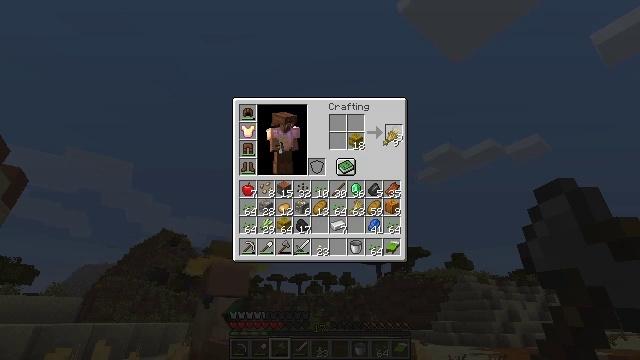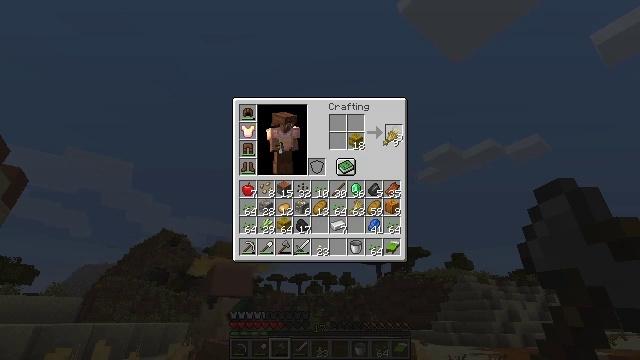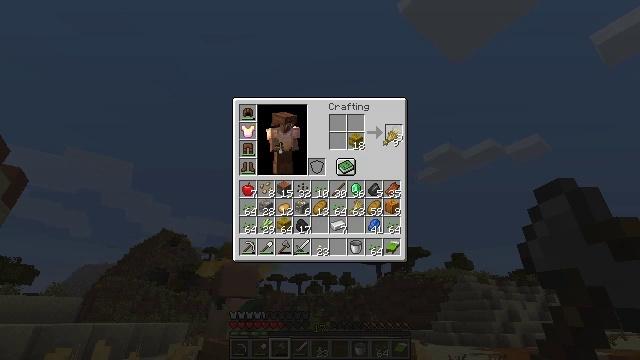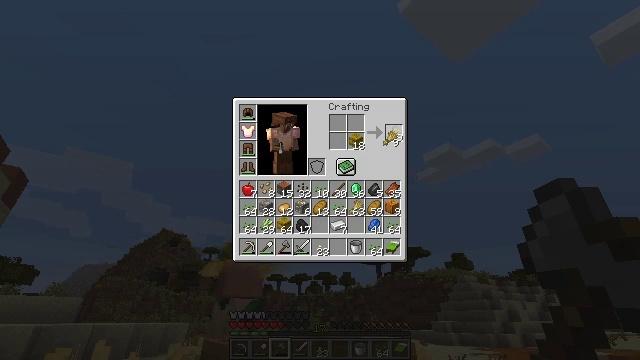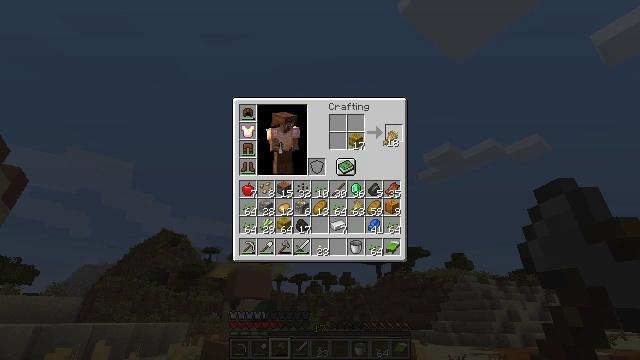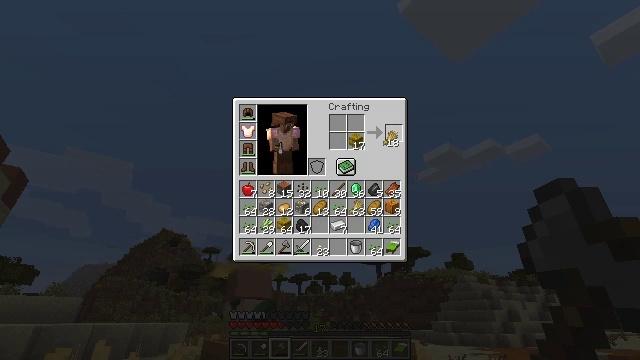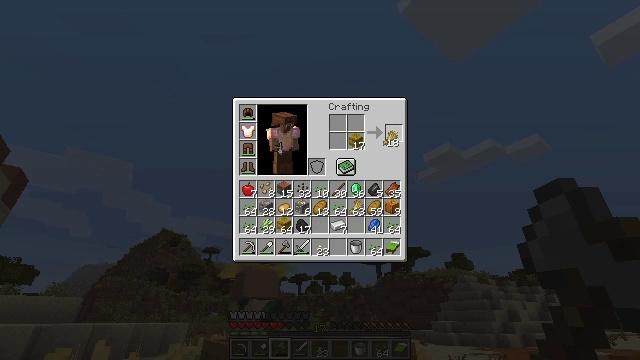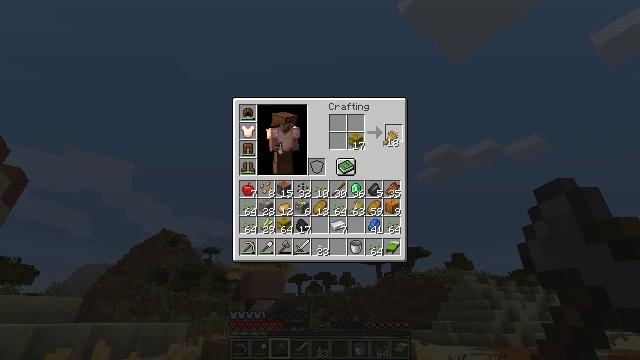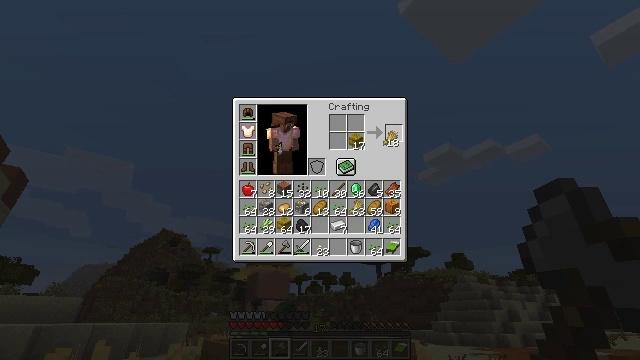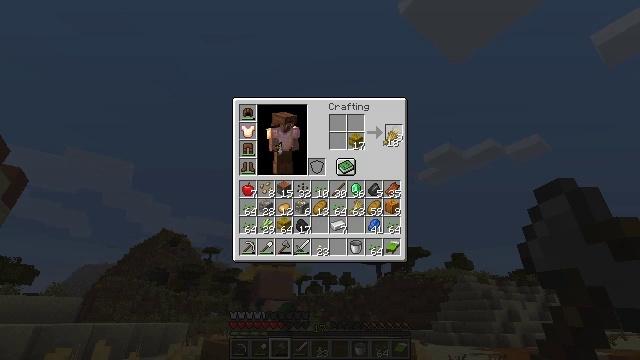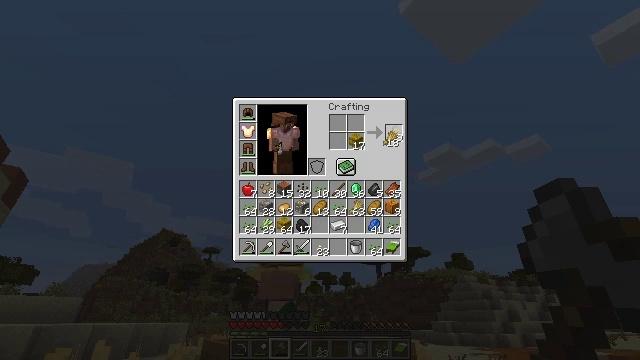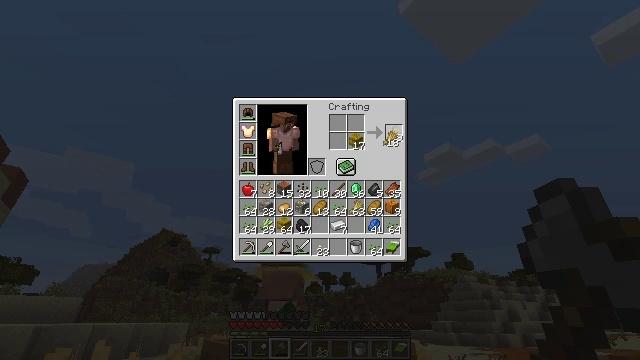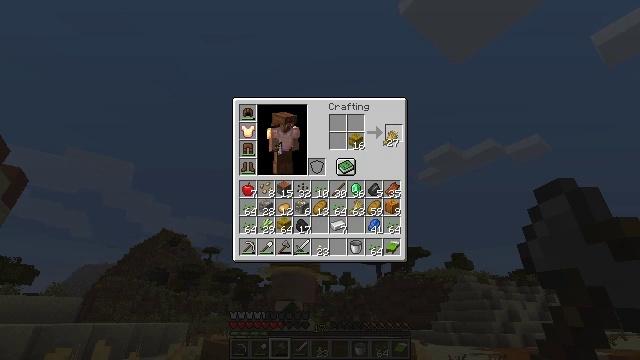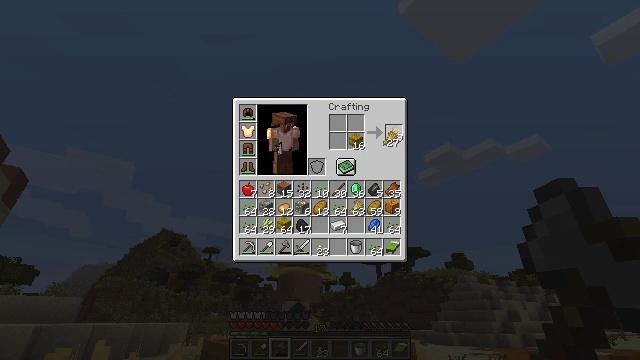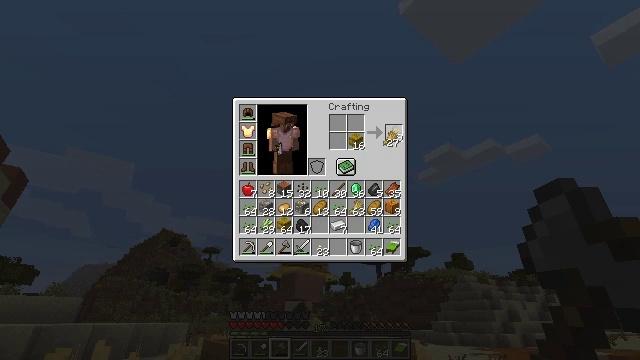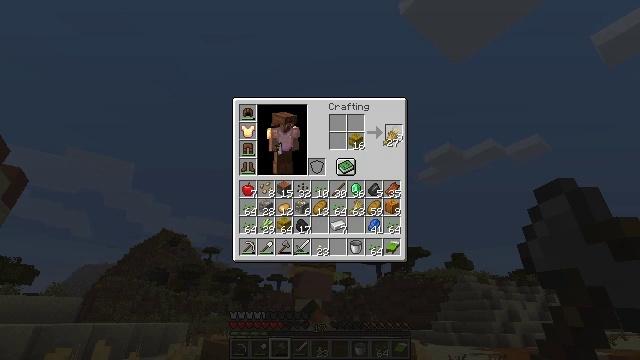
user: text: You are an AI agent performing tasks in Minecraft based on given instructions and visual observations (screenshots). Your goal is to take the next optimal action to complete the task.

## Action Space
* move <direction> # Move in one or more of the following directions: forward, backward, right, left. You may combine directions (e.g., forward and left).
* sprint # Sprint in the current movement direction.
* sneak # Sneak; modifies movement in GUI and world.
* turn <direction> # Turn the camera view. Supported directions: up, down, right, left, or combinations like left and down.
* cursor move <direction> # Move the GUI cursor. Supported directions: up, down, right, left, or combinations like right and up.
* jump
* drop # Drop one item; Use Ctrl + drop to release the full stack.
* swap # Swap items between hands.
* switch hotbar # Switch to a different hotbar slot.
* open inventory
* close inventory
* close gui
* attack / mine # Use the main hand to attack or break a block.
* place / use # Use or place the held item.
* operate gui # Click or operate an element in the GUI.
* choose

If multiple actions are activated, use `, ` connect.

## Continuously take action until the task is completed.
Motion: motion action
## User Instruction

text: Use a crafting table to craft wheat.
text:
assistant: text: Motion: operate gui
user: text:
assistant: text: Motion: operate gui
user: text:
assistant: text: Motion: operate gui
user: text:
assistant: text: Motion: no_op
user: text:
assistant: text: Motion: operate gui
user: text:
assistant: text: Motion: operate gui
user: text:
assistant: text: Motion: operate gui
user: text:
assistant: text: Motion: no_op
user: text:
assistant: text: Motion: operate gui
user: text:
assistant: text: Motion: operate gui
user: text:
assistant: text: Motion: operate gui
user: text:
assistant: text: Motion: no_op
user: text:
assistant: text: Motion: operate gui
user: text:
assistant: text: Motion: operate gui
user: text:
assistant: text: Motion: operate gui
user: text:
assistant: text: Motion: no_op
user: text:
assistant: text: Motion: operate gui
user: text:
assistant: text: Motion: operate gui
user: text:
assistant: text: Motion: no_op
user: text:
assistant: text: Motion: operate gui
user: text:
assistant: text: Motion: operate gui
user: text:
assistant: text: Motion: operate gui
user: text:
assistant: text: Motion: operate gui
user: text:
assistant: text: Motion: operate gui
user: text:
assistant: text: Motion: operate gui
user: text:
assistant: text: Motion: operate gui
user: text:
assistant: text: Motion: no_op
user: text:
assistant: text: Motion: operate gui
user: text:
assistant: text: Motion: operate gui
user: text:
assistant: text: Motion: operate gui